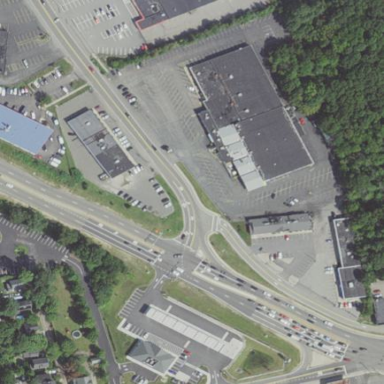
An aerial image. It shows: Building that houses bowling alley.